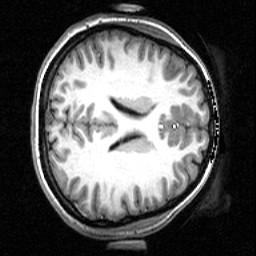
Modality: T1w
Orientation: axial
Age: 22
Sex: female